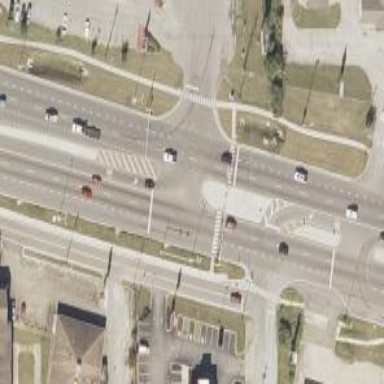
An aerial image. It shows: Marked road crossing with pedestrian island.